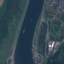
Land use / land cover class: River